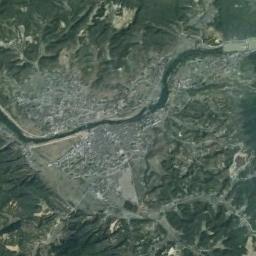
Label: river